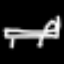
Label: bed